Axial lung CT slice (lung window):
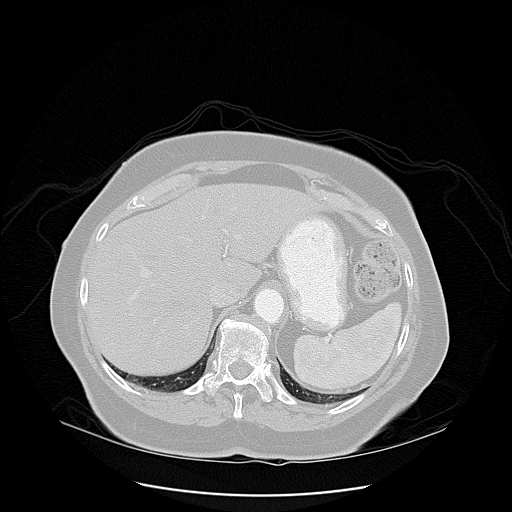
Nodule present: no